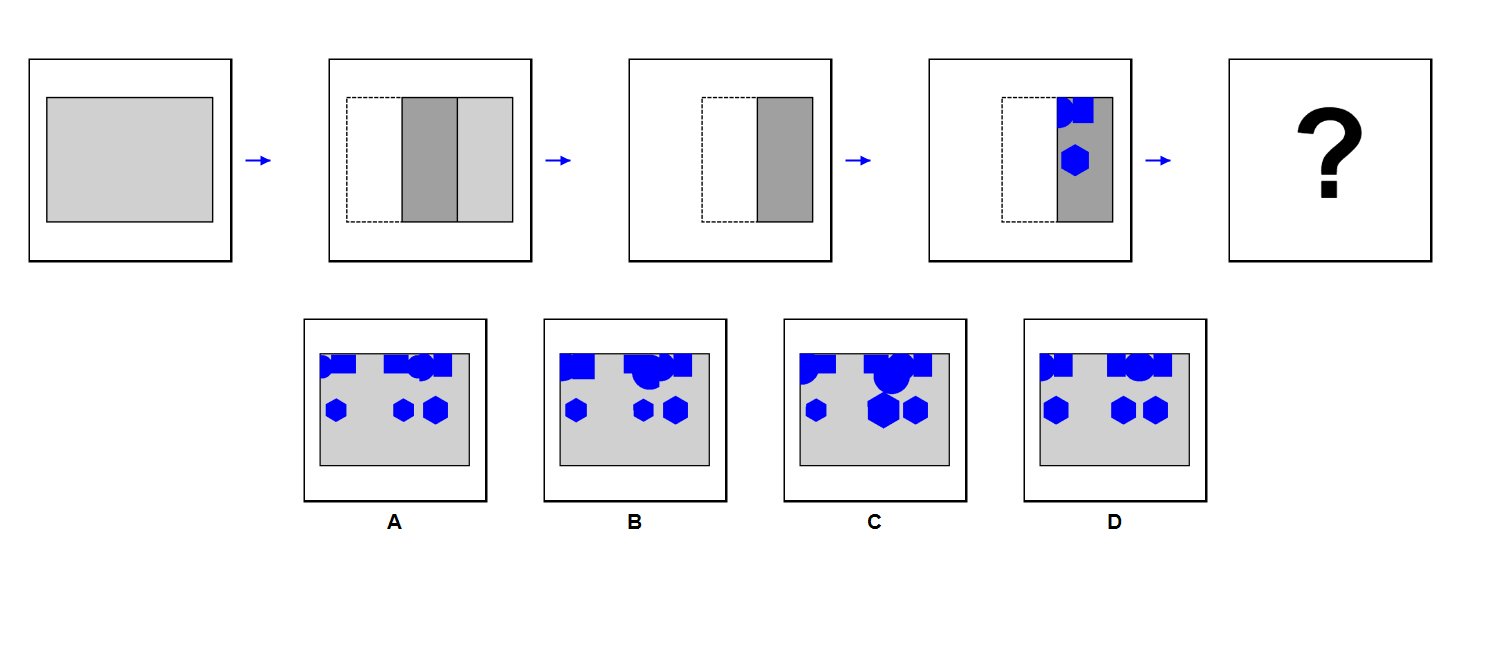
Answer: D